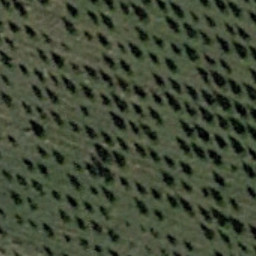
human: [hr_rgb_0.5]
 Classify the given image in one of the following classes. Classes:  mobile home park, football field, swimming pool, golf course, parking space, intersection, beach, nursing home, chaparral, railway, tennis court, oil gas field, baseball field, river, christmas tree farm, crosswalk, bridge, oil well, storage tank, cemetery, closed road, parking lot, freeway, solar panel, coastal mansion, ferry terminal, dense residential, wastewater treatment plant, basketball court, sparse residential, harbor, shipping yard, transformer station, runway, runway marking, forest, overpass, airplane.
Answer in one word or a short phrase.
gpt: christmas tree farm